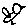
Label: bird